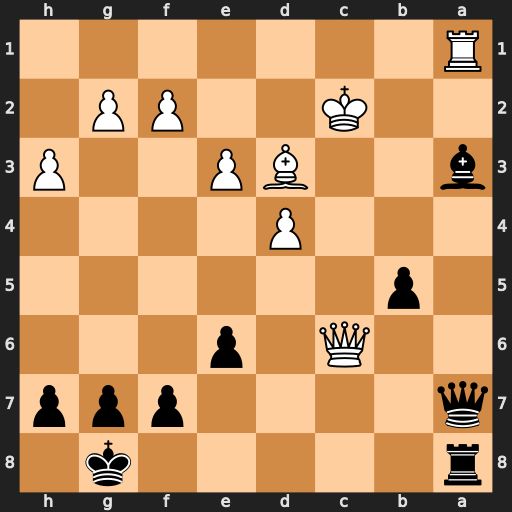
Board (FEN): r5k1/q4ppp/2Q1p3/1p6/3P4/b2BP2P/2K2PP1/R7
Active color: b
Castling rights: -
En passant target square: -
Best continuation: Qa4+ Kd2 Bb4+ Ke2 Qxa1